高三 · 解析几何
方程 $x+|y-1|=0$ 表示的曲线是 ( )

A

B

C

D

6. 已知 $A(1,0), B(-1,0)$, 动点 $M$ 满足 $|M A|-|M B|=2$, 则点 $M$ 的轨迹方程是 ( )
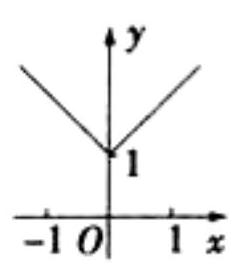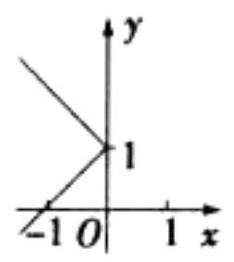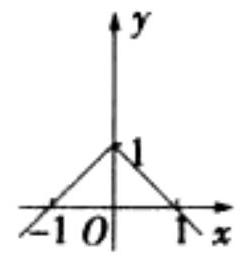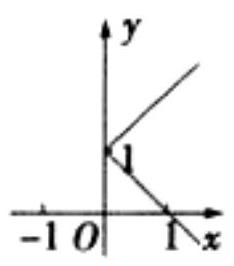
A. $y=0(-1 \leq x \leq 1)$
B. $y=0(x \geq 1)$
C. $y=0(x \leq-1)$
D. $y=0(|x| \geq 1)$
答案: B